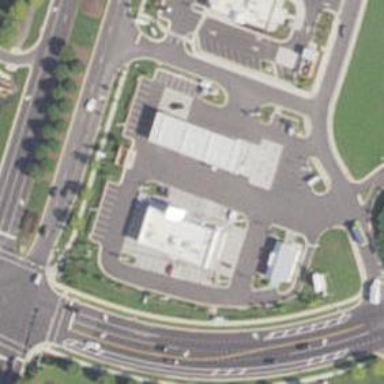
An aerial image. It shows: Convenience shop.